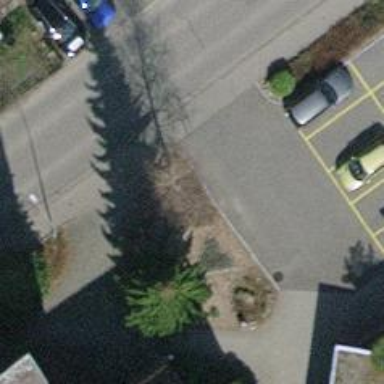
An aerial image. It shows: Paved parking aisle used as service road.